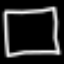
Label: square